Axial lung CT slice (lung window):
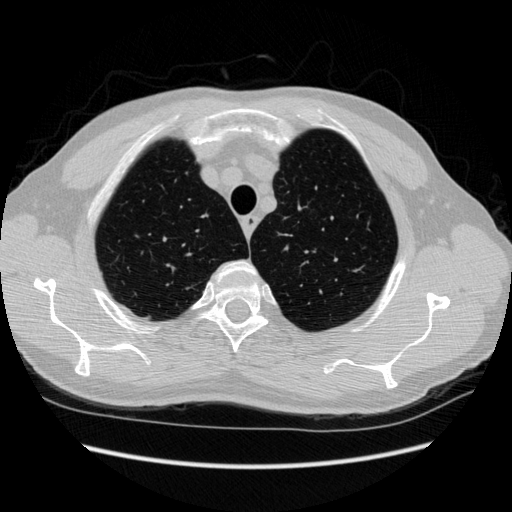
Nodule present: no